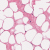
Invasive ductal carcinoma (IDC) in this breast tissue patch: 0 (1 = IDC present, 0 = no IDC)